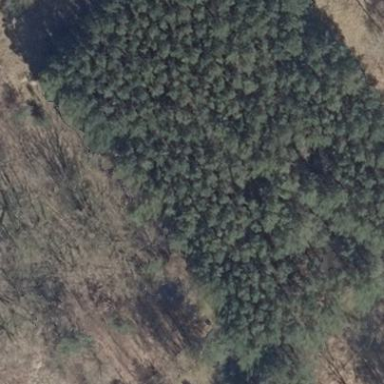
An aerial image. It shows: Forest area predominantly covered with needle-leaved trees.